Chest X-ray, AP view. Patient: 64 years old, sex M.
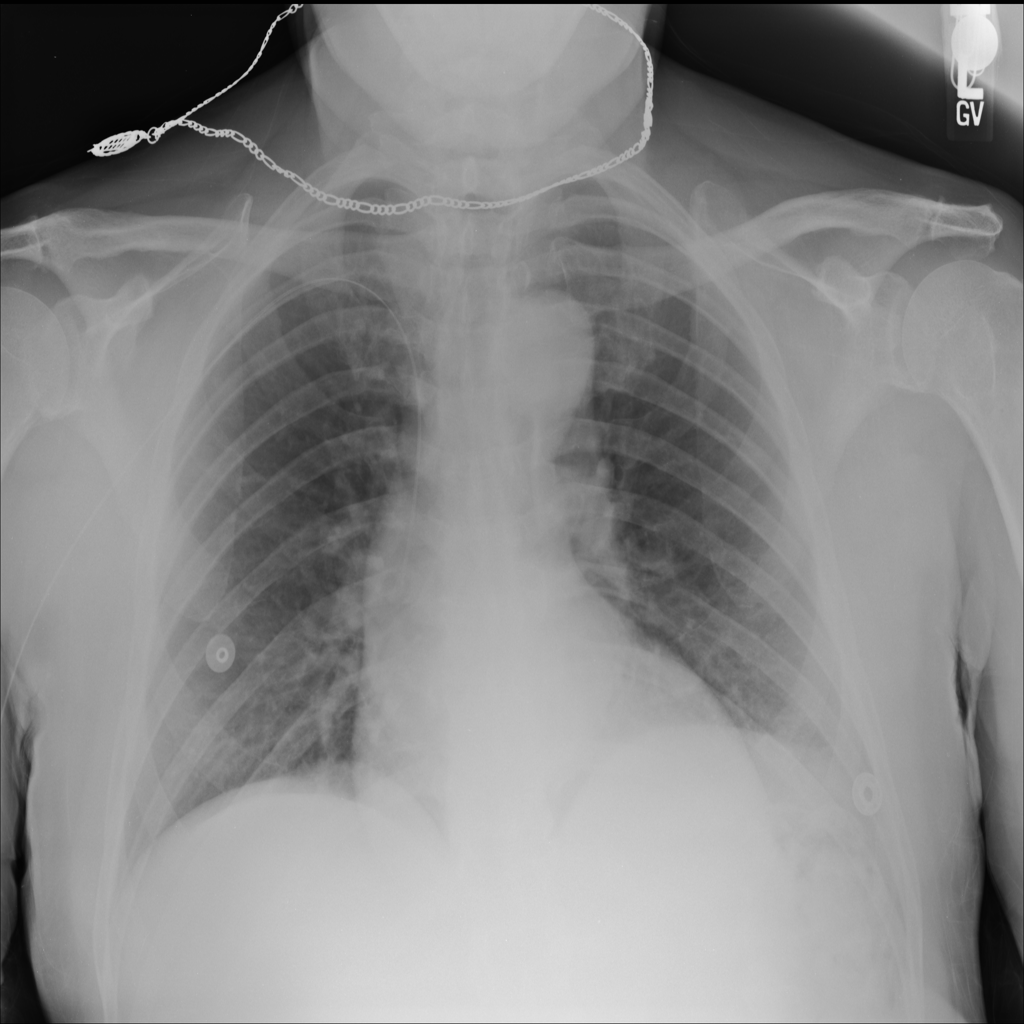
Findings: No Finding